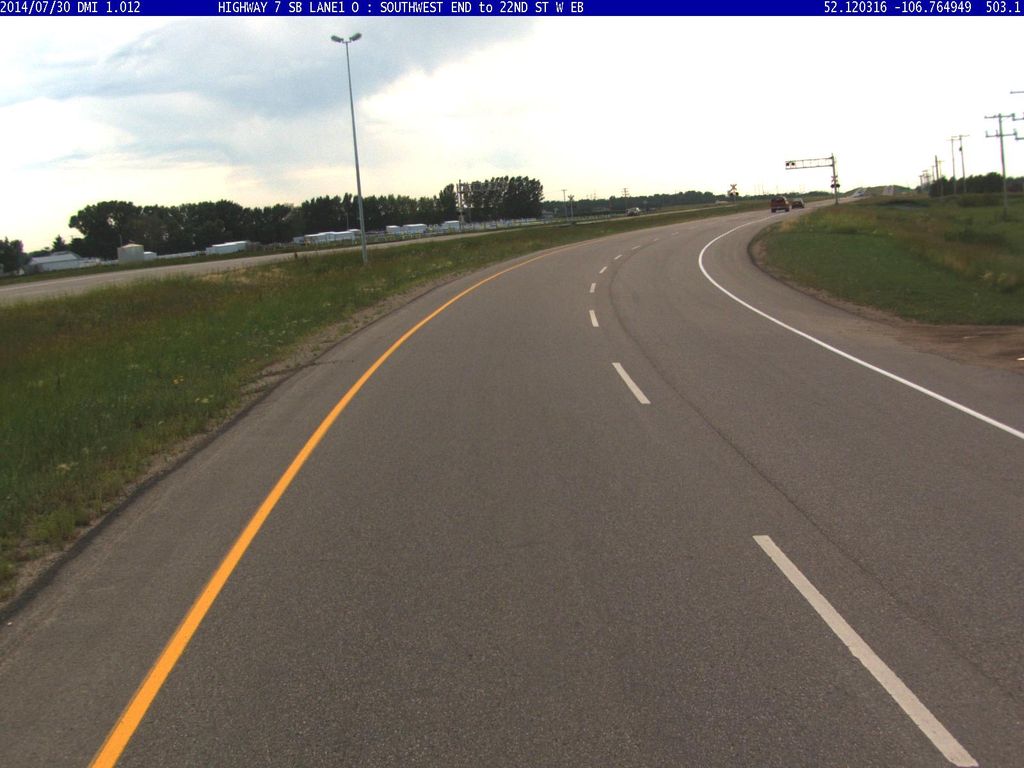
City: saskatoon